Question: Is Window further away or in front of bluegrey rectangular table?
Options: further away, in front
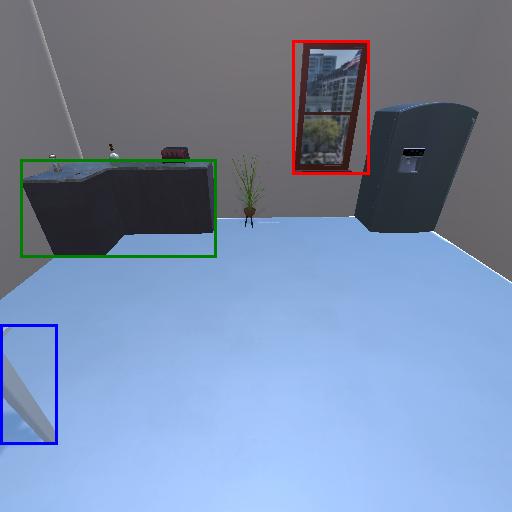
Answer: further away